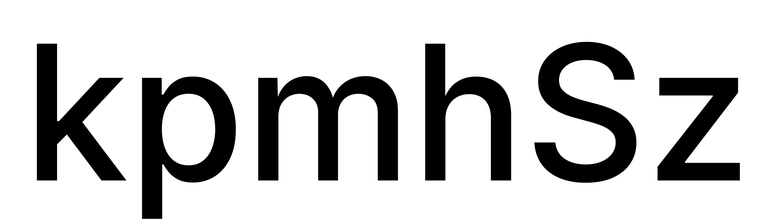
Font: Inter_Medium